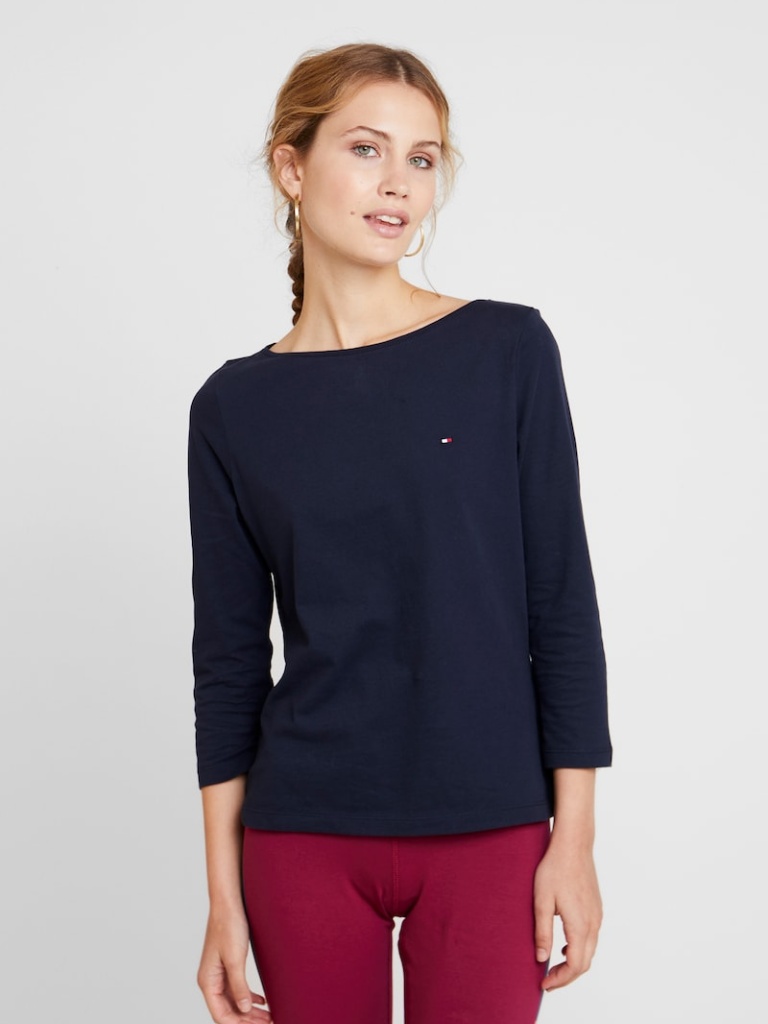
cotton relaxed a long-sleeved with the sleeves down hip length Untucked crew shirt